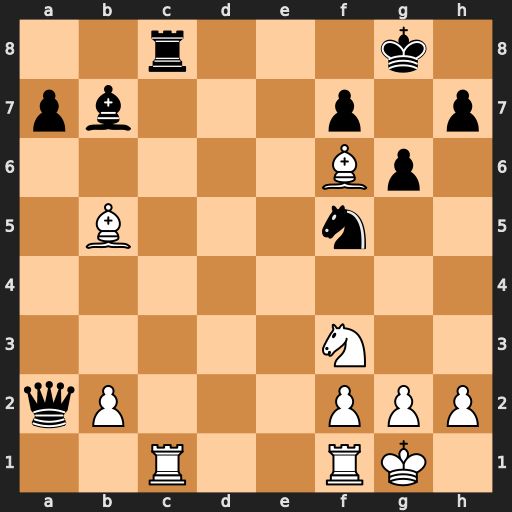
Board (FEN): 2r3k1/pb3p1p/5Bp1/1B3n2/8/5N2/qP3PPP/2R2RK1
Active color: w
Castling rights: -
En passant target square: -
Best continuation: Rxc8+ Bxc8 Rd1